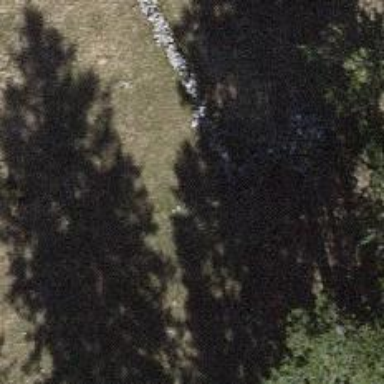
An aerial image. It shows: Dry stone wall barrier.